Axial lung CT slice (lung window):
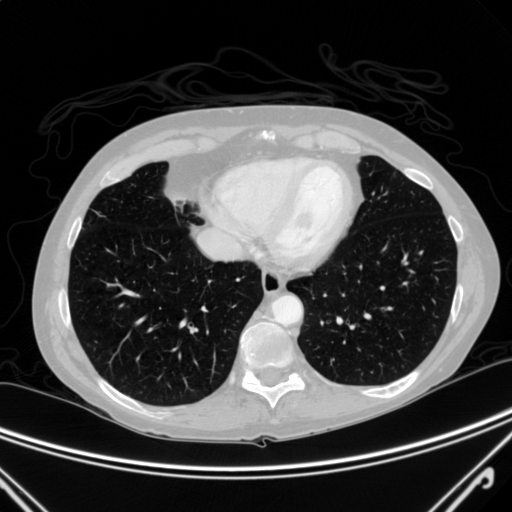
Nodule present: no